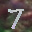
Label: 7